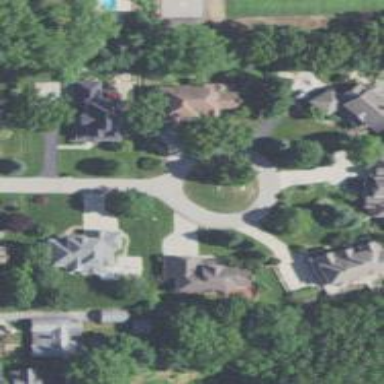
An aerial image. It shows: Driveway.